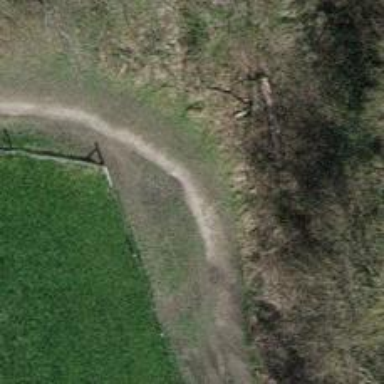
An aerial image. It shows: Path.